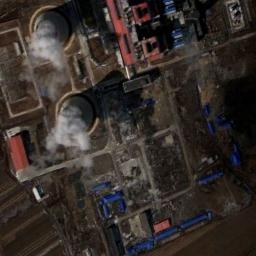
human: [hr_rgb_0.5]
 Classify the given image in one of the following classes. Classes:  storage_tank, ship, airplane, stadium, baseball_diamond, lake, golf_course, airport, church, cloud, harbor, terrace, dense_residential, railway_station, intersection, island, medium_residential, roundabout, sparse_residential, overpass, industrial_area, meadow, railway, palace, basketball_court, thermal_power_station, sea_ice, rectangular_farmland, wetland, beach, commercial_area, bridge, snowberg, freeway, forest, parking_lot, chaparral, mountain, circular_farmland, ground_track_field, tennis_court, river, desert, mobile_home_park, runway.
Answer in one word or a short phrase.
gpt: thermal_power_station